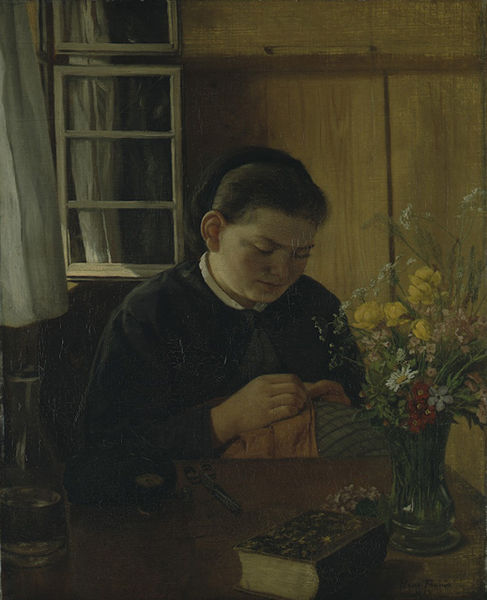
Titel: Nähendes Mädchen
Künstler: Hans Thoma
Standort: Karlsruhe
Institution: Staatliche Kunsthalle Karlsruhe
Schlagwörter: dunkel, gemälde, mann, schatten, wasser, weiß, gelb, grün, mädchen, blume, blumen, braun, bunt, fenster, frau, glas, holz, kleid, licht, raum, schwarz, stuhl, tisch, zimmer, blüten, gras, rot, tuch, flasche, wand, bibel, kleidung, kragen, mensch, hände, innenraum, portrait, porträt, vorhang, öl, gräser, wind, sonne, haare, interieur, realismus, stoff, arbeit, genre, krug, vase, dutt, sommer, schrank, blumenvase, tulpen, gardine, wohnung, flicken, handarbeit, nähen, lesen, lciht, näherin, schneiderin, strauss, stube, faden, konzentriert, nadel, sticken, gesenkt, nachdenklich, dotterblume, frühling, blumenstrauss, konzentration, tulpe, haarknoten, fensterladen, schere, offen, buch, fensterrahmen, tasche, liebermann, karaffe, thoma, sonnenstrahlen, hausarbeit, ranunkel, weißer kragen, garn, lade, näharbeit, margarite, nähkästchen, margaritten, wadn, ranunkeln, betet, hande, margaritte, frau am fenster, magritte, blaumen, näht, 19. jahrhundert, schafgabe, intrerrieur, bei der handarbeit, maragriten, margarieten, faden nadel, mädcheb